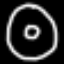
Label: donut